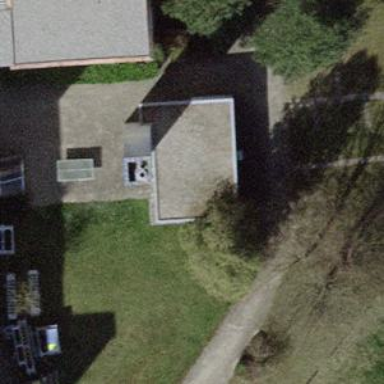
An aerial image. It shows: Service building.